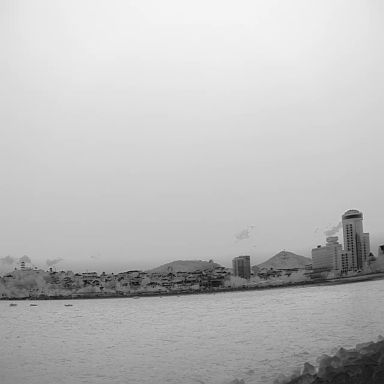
There are three bulk_carriers in the infrared image.